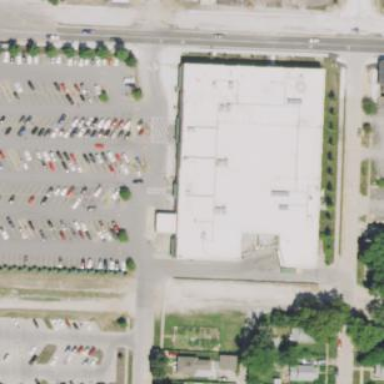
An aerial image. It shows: Supermarket building.